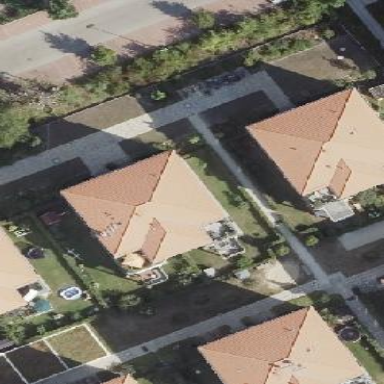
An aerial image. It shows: House with pyramidal roof shape.